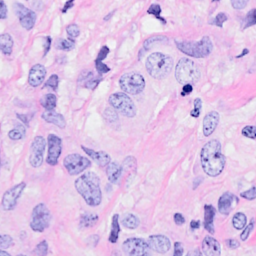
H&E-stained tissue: Breast